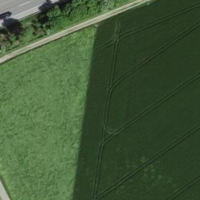
EUNIS habitat code: 57
Species observed at this site:
Salvia pratensis